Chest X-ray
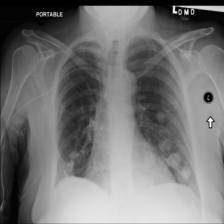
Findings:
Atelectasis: negative
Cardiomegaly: negative
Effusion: negative
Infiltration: positive
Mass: positive
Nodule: positive
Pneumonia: negative
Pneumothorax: positive
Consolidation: negative
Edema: negative
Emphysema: negative
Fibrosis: negative
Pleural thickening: positive
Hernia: negative